Field crop: maize
Growth stage: 2
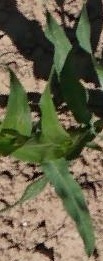
Species: maize